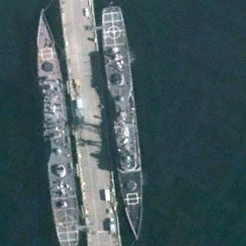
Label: cruiser